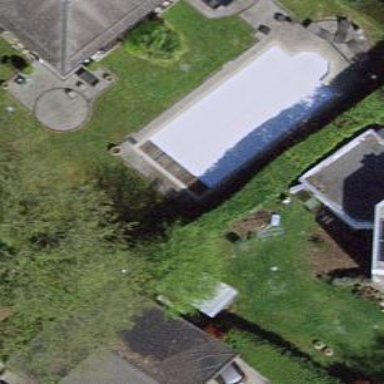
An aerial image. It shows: Outdoor swimming pool in leisure land.